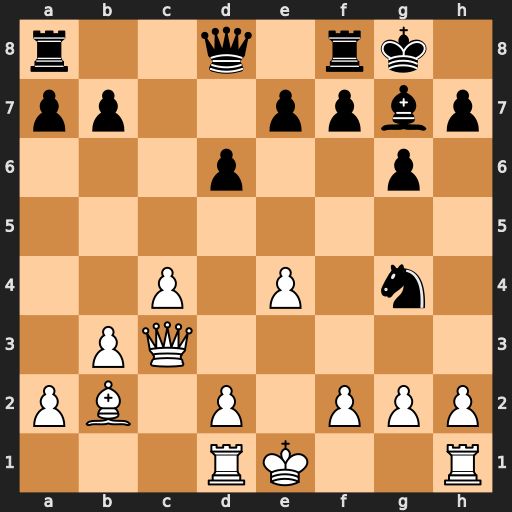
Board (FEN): r2q1rk1/pp2ppbp/3p2p1/8/2P1P1n1/1PQ5/PB1P1PPP/3RK2R
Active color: w
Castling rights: K
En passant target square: -
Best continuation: Qxg7#